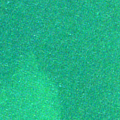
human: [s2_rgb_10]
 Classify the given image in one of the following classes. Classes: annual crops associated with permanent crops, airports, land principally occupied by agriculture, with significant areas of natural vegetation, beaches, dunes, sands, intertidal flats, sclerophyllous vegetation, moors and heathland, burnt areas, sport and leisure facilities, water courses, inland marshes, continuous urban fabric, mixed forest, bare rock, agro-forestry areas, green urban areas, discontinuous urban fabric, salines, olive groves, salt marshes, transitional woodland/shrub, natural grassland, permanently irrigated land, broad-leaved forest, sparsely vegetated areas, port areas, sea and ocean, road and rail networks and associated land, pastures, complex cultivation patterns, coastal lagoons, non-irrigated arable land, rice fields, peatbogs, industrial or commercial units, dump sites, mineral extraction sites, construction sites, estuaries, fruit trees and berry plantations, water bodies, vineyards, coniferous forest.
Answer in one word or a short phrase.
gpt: sea and ocean